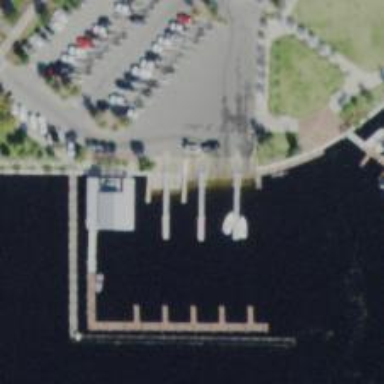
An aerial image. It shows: Slipway on leisure land.